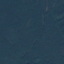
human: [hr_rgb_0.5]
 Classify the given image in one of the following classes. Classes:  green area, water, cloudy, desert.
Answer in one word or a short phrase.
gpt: green area